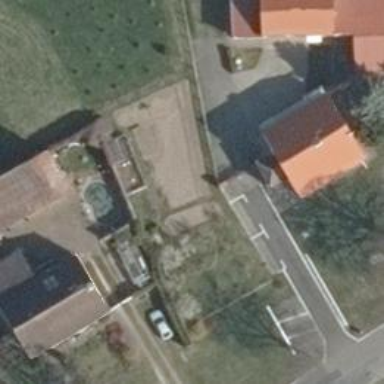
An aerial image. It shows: Driveway leading to service road.